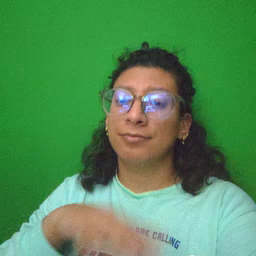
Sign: brother